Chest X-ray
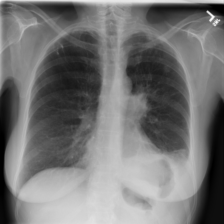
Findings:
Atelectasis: negative
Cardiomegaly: negative
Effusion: negative
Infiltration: positive
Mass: positive
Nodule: negative
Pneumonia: negative
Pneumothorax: negative
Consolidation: negative
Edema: negative
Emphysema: negative
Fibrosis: negative
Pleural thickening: negative
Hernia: negative